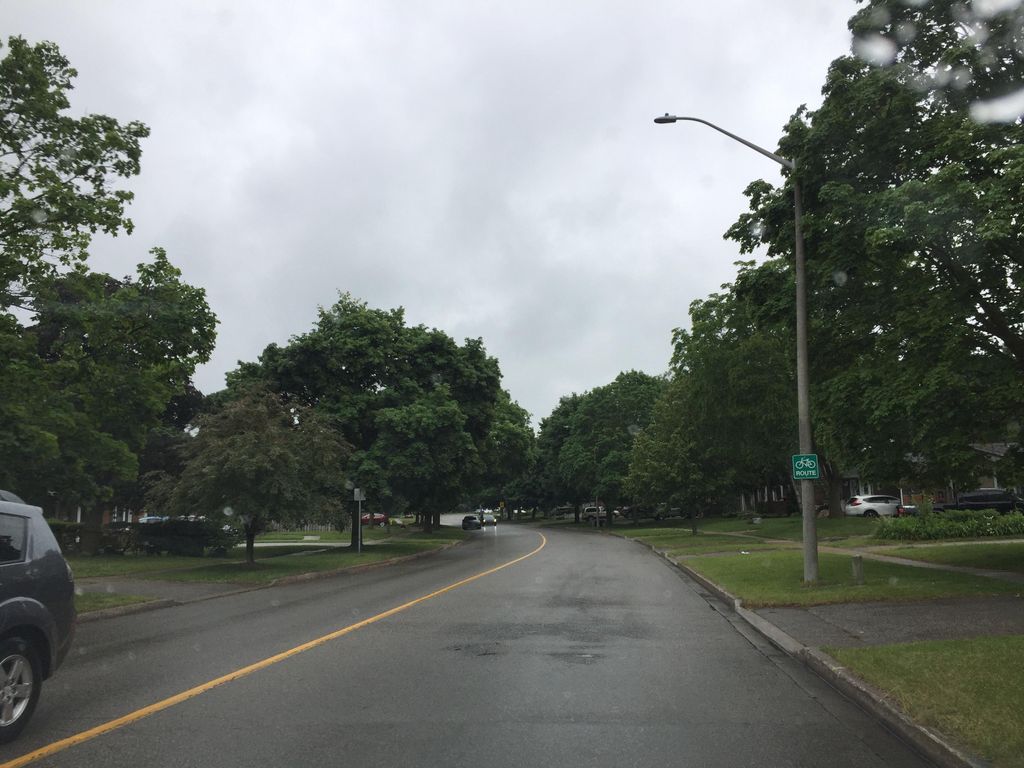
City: kitchener-waterloo